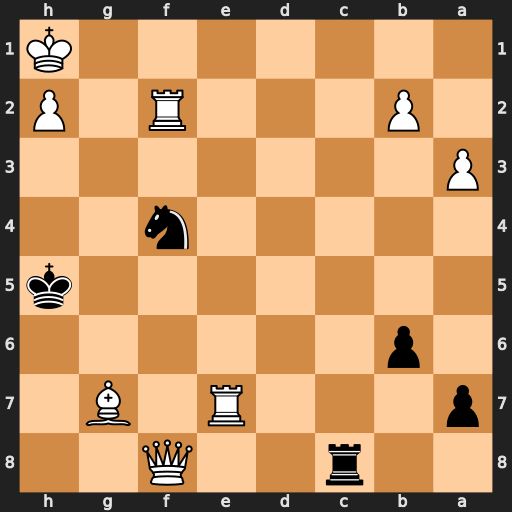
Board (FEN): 2r2Q2/p3R1B1/1p6/7k/5n2/P7/1P3R1P/7K
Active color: b
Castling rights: -
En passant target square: -
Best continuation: Rc1+ Re1 Rxe1+ Rf1 Rxf1#